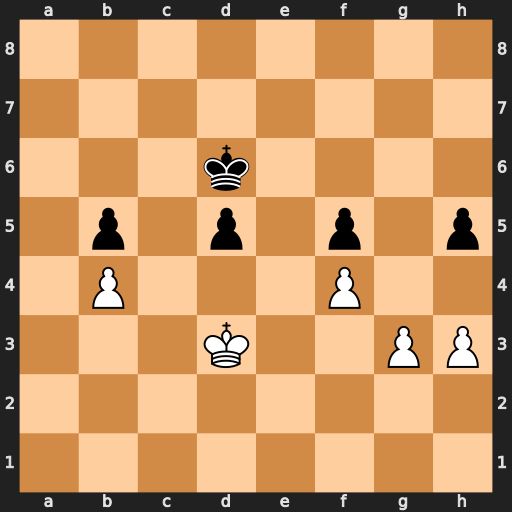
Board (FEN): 8/8/3k4/1p1p1p1p/1P3P2/3K2PP/8/8
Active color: w
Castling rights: -
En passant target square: -
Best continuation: Kd4 Ke6 Kc5 d4 Kxd4